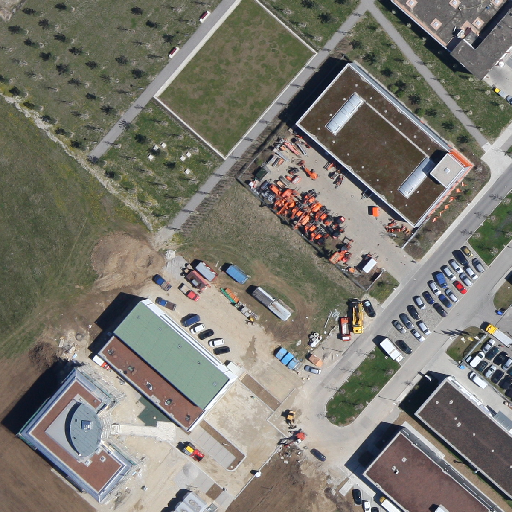
Referring expression: vehicle